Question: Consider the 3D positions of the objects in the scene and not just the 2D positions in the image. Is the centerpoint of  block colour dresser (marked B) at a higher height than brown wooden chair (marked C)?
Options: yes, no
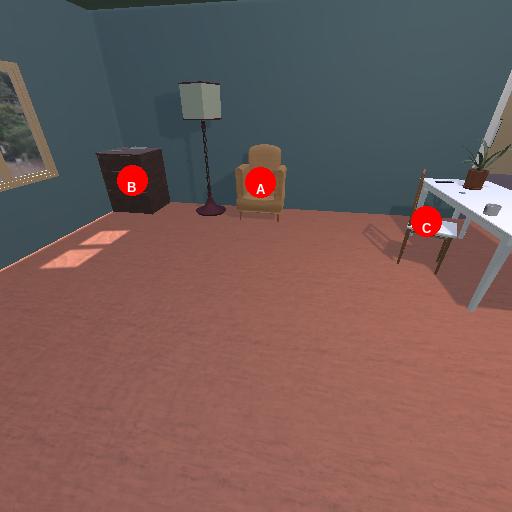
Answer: yes